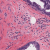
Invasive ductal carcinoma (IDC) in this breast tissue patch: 0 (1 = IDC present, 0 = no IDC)